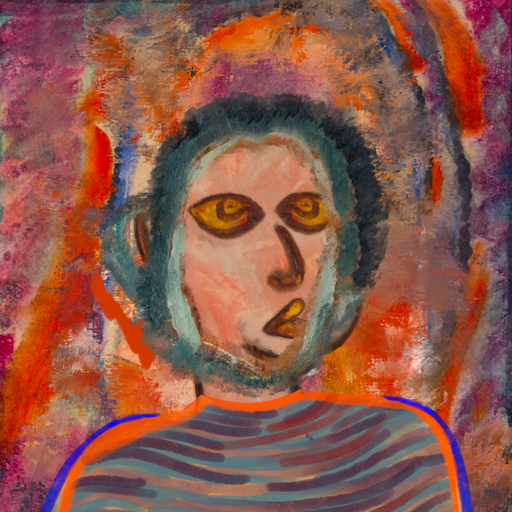
Background: Experience, Head And Neck Side: Roy_Bahadur, Face Side: Comrade, Bust: Experience, Hair Side: Boggyland, Head Accessory: Blank, Second Necklace: Blank, Necklace: Blank, Baby: Blank